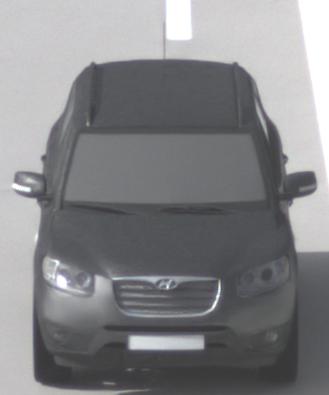
Make: Hyundai
Model: Santa Fe 2.4
Detailed model: Santa Fe (CM)
Model produced from: 2010/01
Model produced until: 2012/09
Doors: 5
Color: gray
Road condition: dry road
Daytime: morning or afternoon
Contrast: low contrast